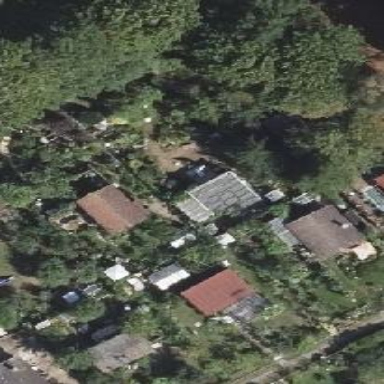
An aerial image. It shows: Plot in the allotments.